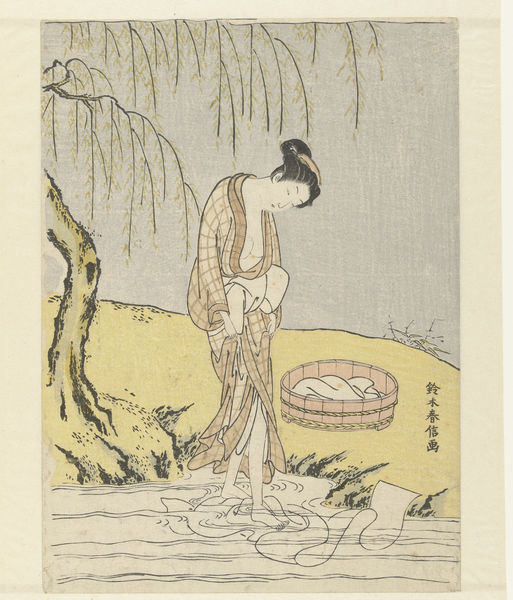
Titel: Laken wassende vrouw
Künstler: Suzuki Harunobu
Standort: Amsterdam
Institution: Rijksmuseum
Schlagwörter: baum, blau, wasser, baden, fluss, gelb, wäsche, kleid, schwarz, weiss, zeichen, rot, tuch, beige, zweige, stoff, holzschnitt, japan, schrift, japanisch, schriftzeichen, bad, plantschen, waschen, geisha, zuber, bottich, eimer, behältnis, badeb, kimono